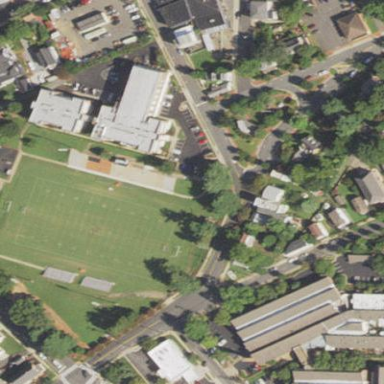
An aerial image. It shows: American football pitch.